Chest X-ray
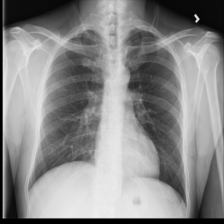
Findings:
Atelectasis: negative
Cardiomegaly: negative
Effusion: negative
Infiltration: positive
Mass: negative
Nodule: negative
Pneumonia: negative
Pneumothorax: negative
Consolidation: negative
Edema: negative
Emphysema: negative
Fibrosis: negative
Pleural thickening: negative
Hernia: negative